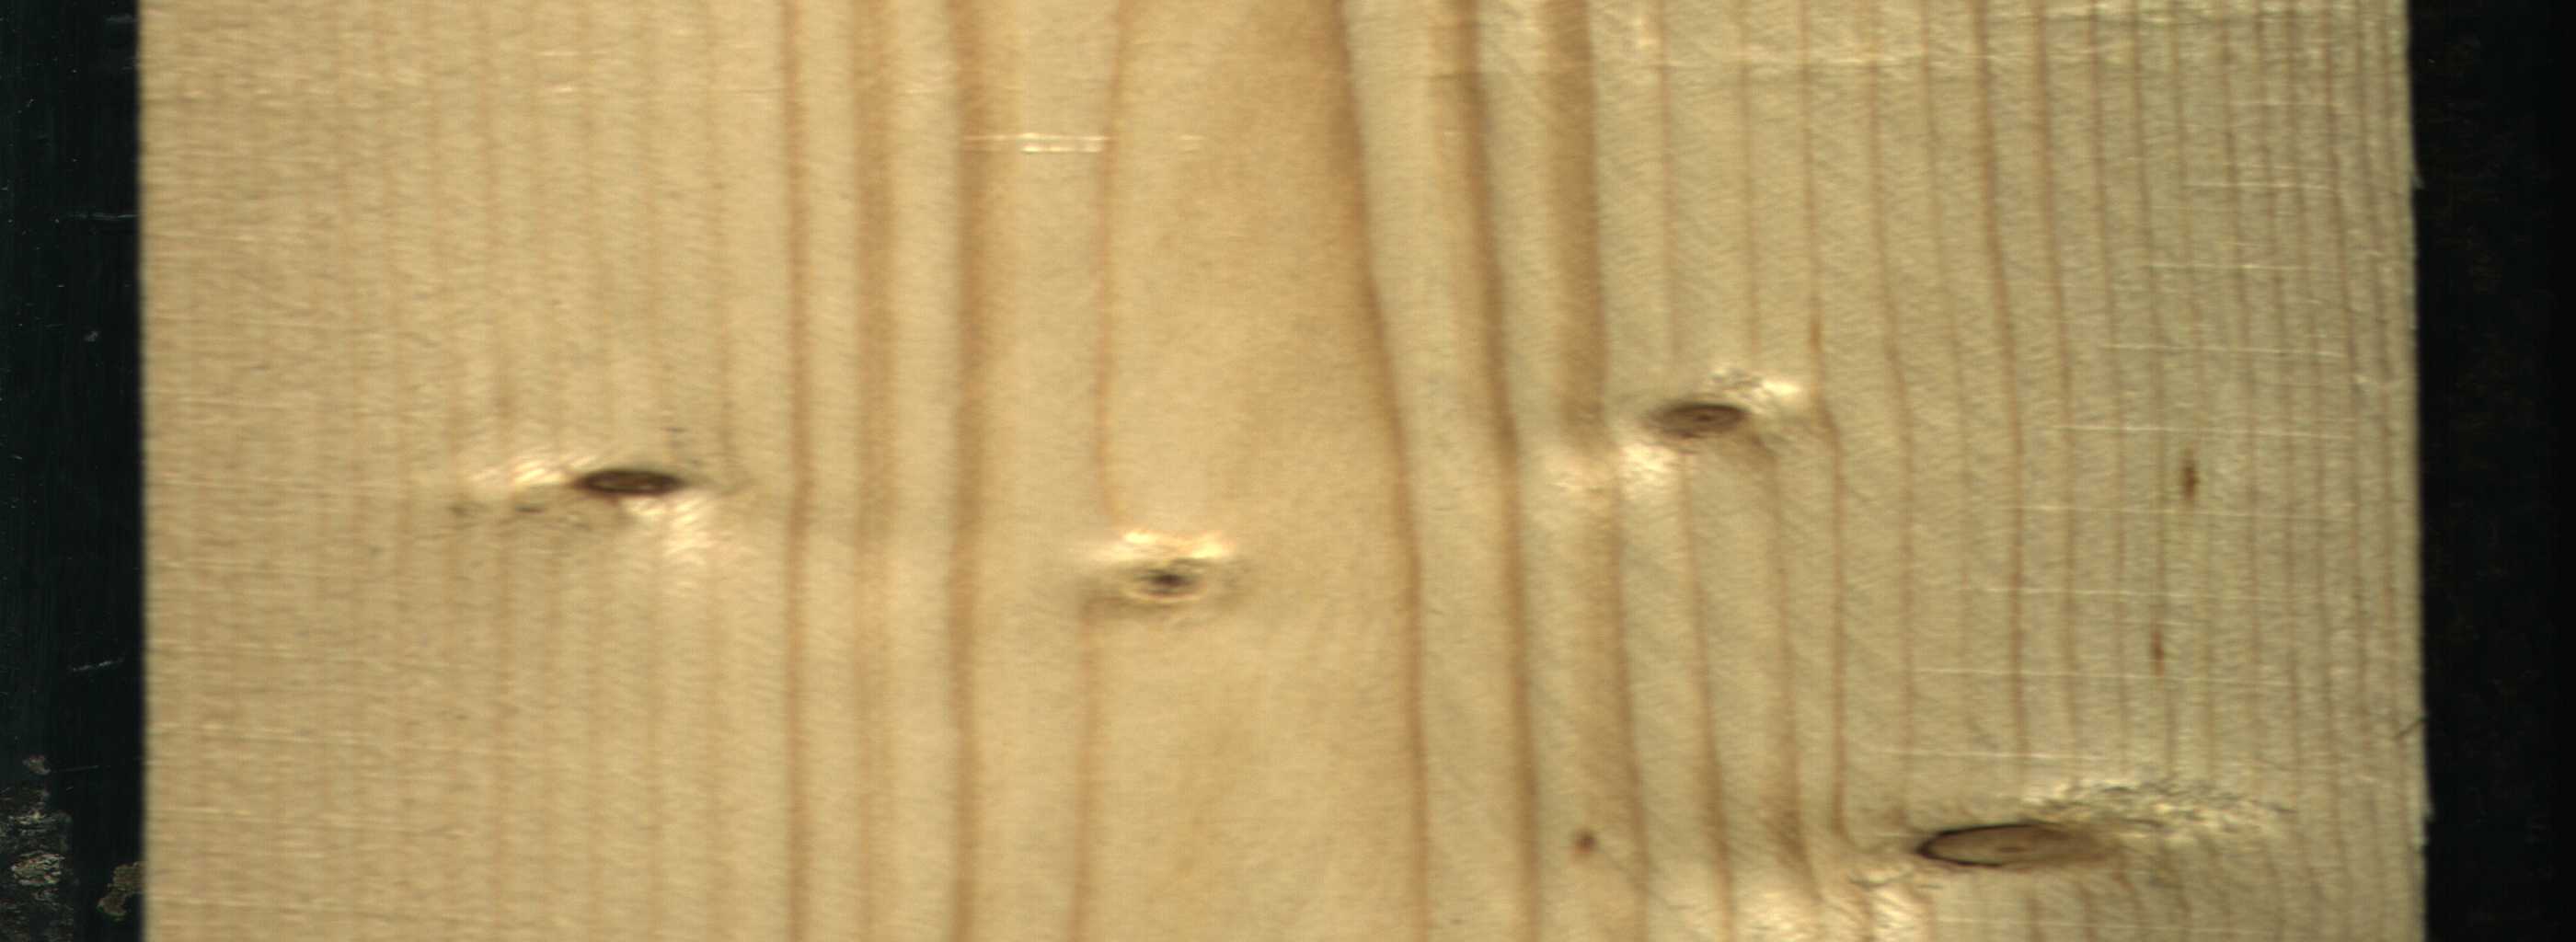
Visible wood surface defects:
Dead_Knot
Dead_Knot
Live_Knot
Live_Knot